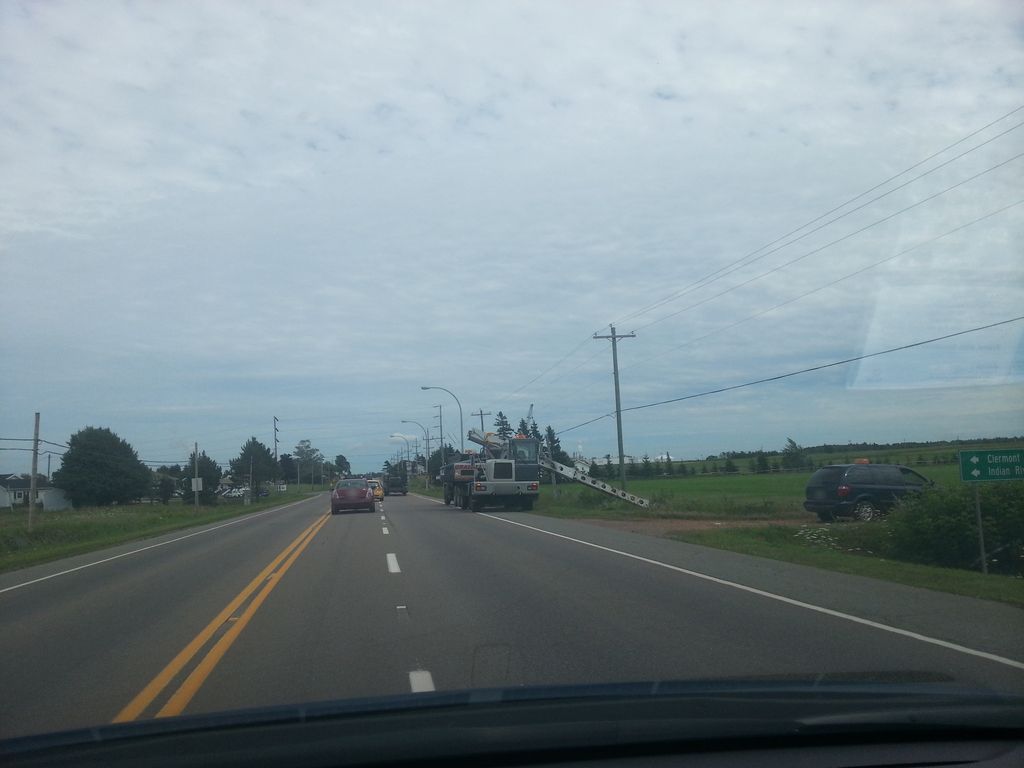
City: charlottetown